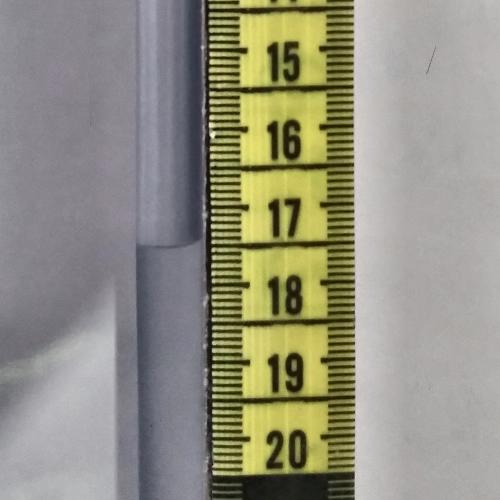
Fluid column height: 17.4 cm